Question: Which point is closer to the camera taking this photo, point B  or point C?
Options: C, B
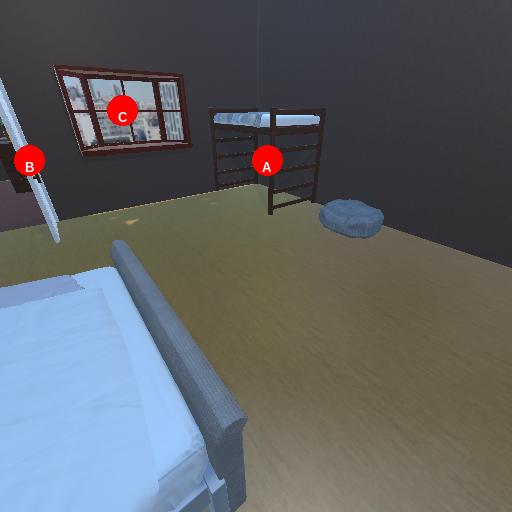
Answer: C